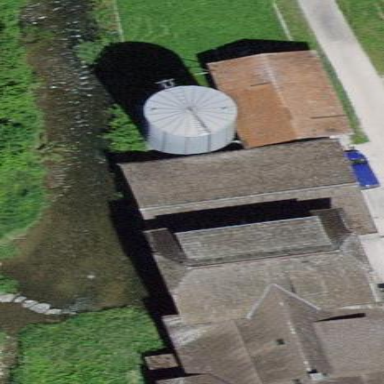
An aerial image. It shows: Warehouse building.